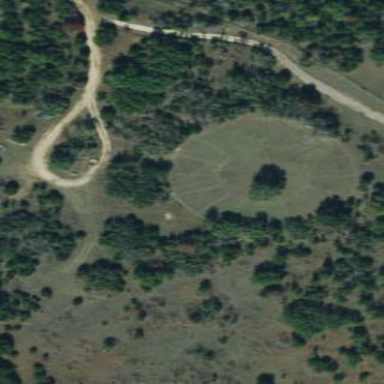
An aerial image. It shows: Medicine wheel with historical significance.